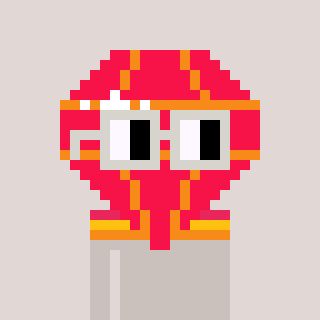
a pixel art character with square light gray glasses, a red diamond-shaped head and a foggrey-colored body on a warm background